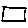
Label: square